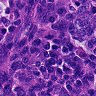
Metastatic tissue present: yes